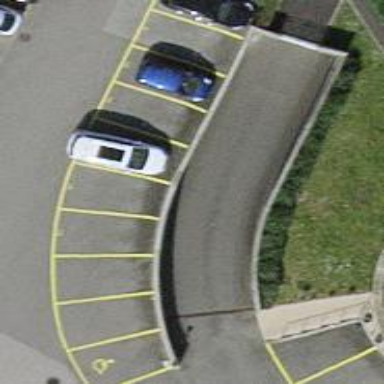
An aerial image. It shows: Road serving as parking aisle.